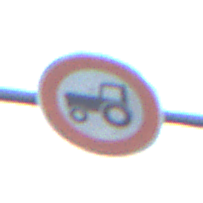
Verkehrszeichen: VerbotKraftfahrzeugeZuegeNichtSchneller25
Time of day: MorningAfternoon
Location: Outdoor (Suburban)
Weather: PartlyCloudy
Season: NotSpecified
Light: Natural